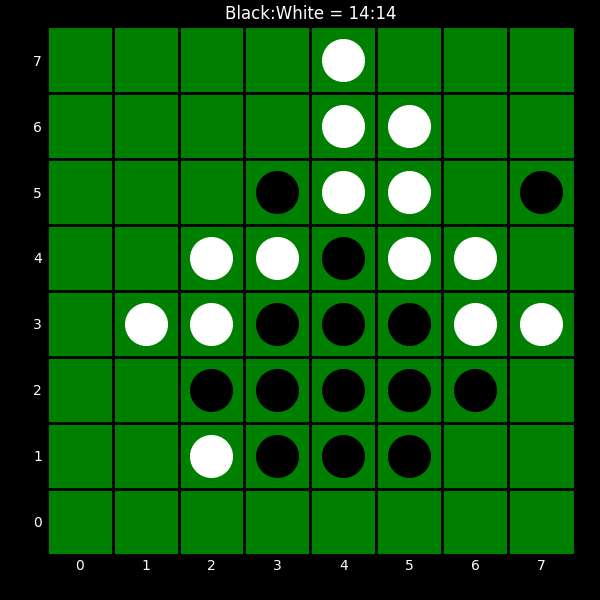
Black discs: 14
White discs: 14